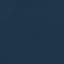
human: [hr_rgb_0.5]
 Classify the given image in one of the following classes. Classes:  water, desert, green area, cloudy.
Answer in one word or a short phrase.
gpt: water